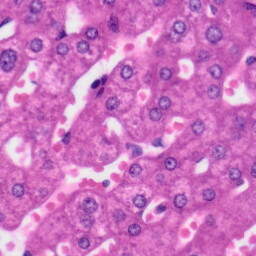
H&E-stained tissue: Liver